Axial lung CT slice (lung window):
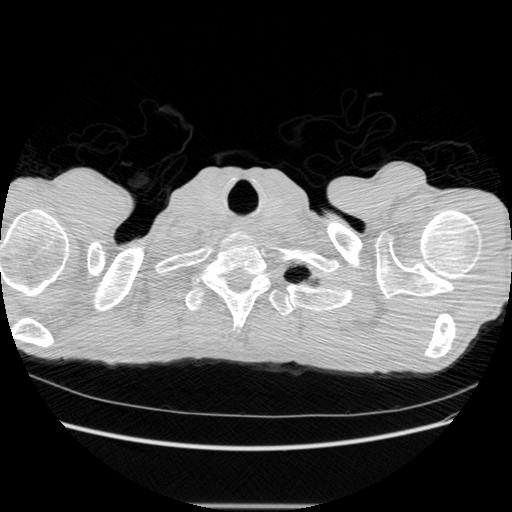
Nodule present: no